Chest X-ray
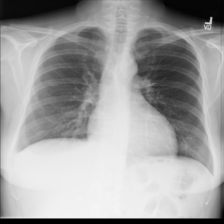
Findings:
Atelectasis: positive
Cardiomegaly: negative
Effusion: negative
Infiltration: negative
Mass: negative
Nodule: negative
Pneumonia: negative
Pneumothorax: negative
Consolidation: negative
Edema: negative
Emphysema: negative
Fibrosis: negative
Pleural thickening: negative
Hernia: negative